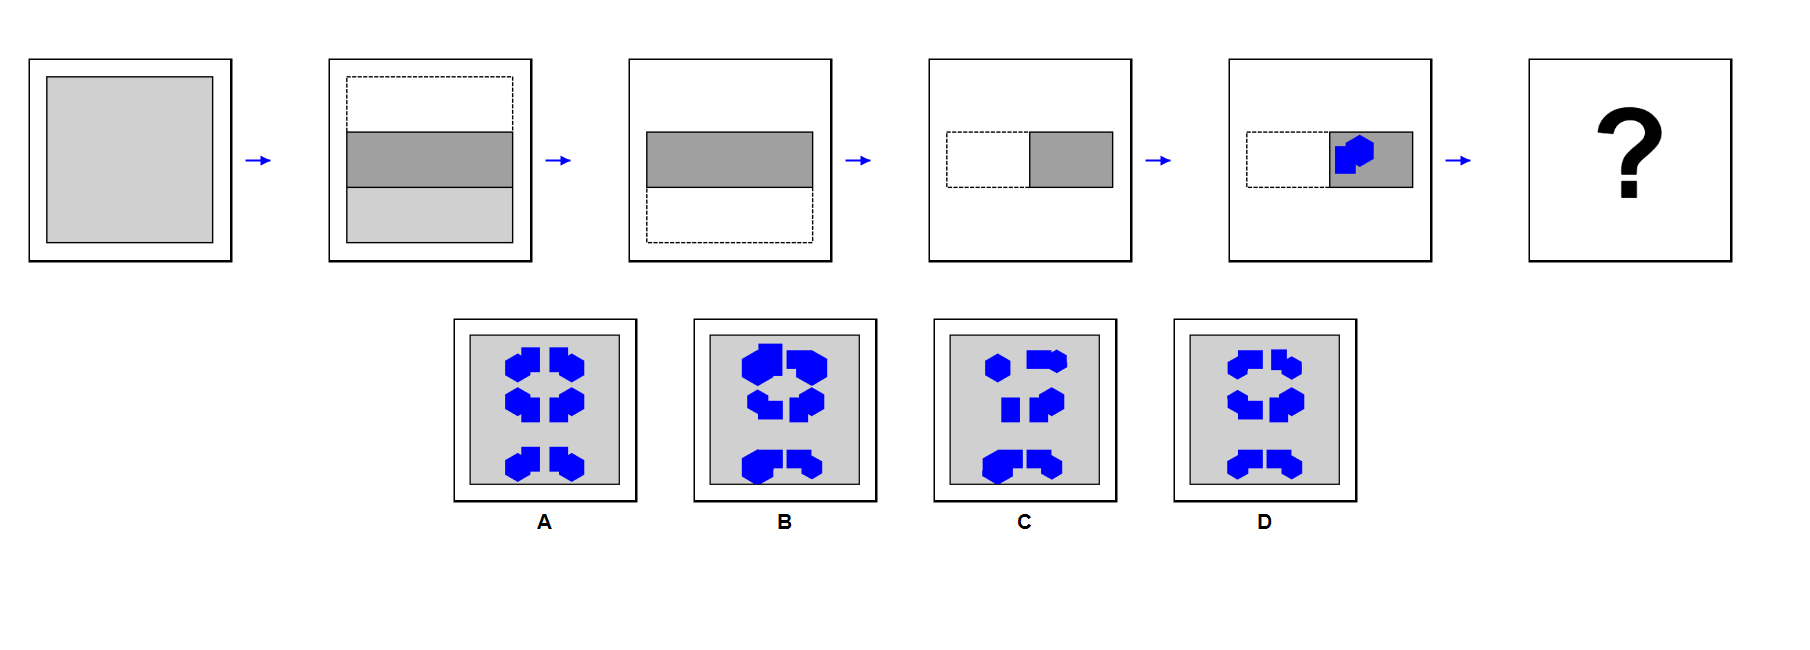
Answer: A